Question: I was wondering if it was possible to change the color of the font awesome icon
I know its possible to change it of everything except the font awesome by using this code
'''
::selection{
background: #ffb7b7 !important; /* Safari */
}
::-moz-selection {
background: #ffb7b7; /* Firefox */
}
'''

I also tested the following:
'''
.icon-2x::selection {
background: #ffb7b7 !important;
}
i::selection {
background: #ffb7b7 !important;
}
'''
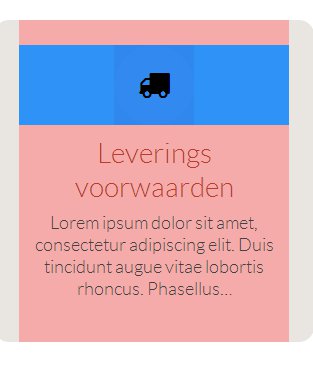
Answer: The problem appears to be that the font-awesome CSS injects the icon using a '::before' pseudo-element, and browsers seem to fail to properly select that. Note that if there is a line-break before the icon and you select the previous line too, it works (sort of).
A workaround is to add the character directly on your markup (in this case, it's '&#61459;'). <URL>.
If course this will only work on elements with 'font-family: FontAwesome' (the font awesome CSS adds that to all elements with class 'icon-[something]').